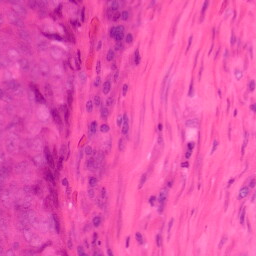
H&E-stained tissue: Colon